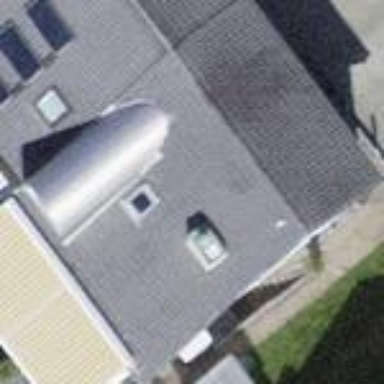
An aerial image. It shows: Building with gabled roof.